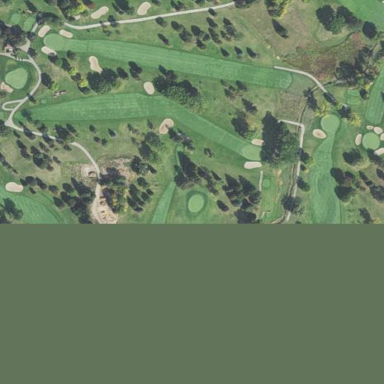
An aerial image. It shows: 18-hole golf course categorized under leisure land.